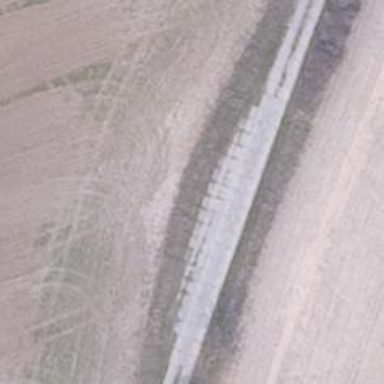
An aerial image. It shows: Passing place on the road.